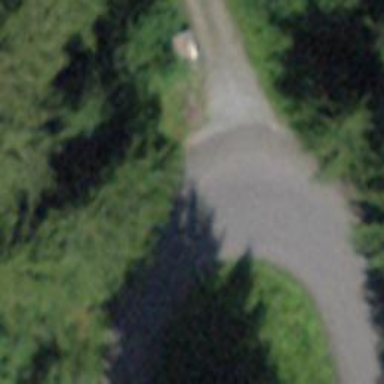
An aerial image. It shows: Unclassified road with grade 1 track type.